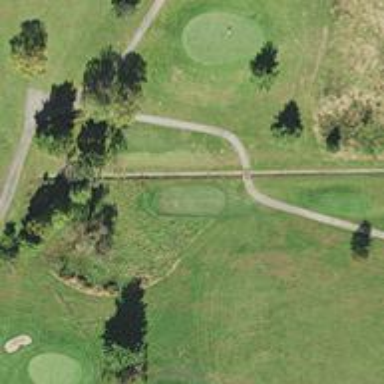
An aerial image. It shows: Path on bridge designed for golf carts.